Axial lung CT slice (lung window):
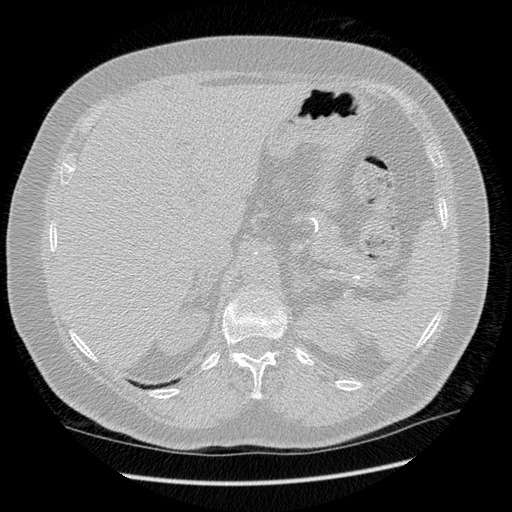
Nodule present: no